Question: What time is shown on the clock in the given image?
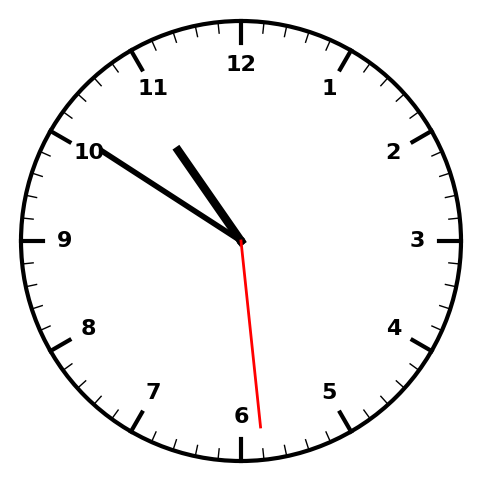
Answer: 10:50:29